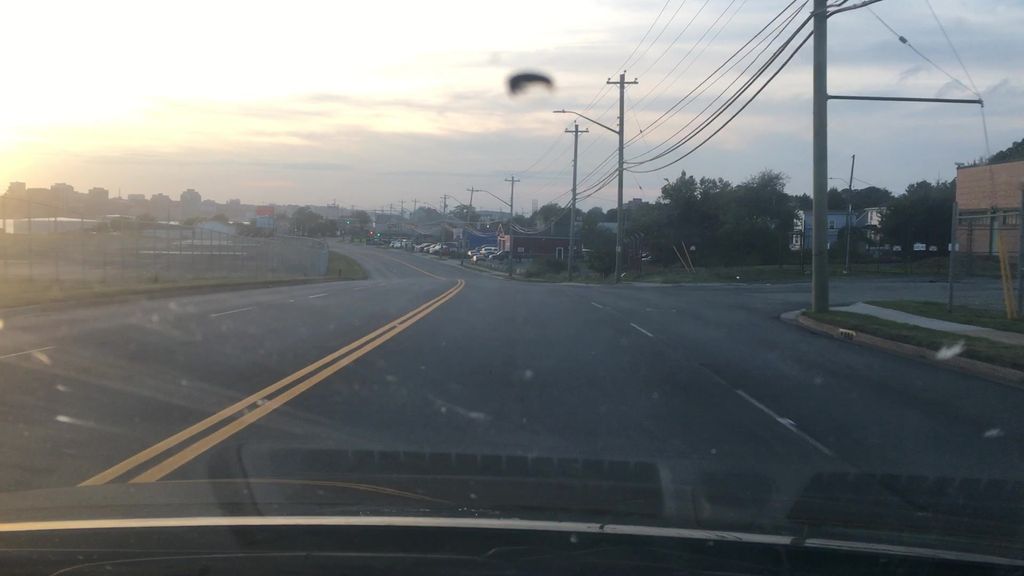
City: halifax